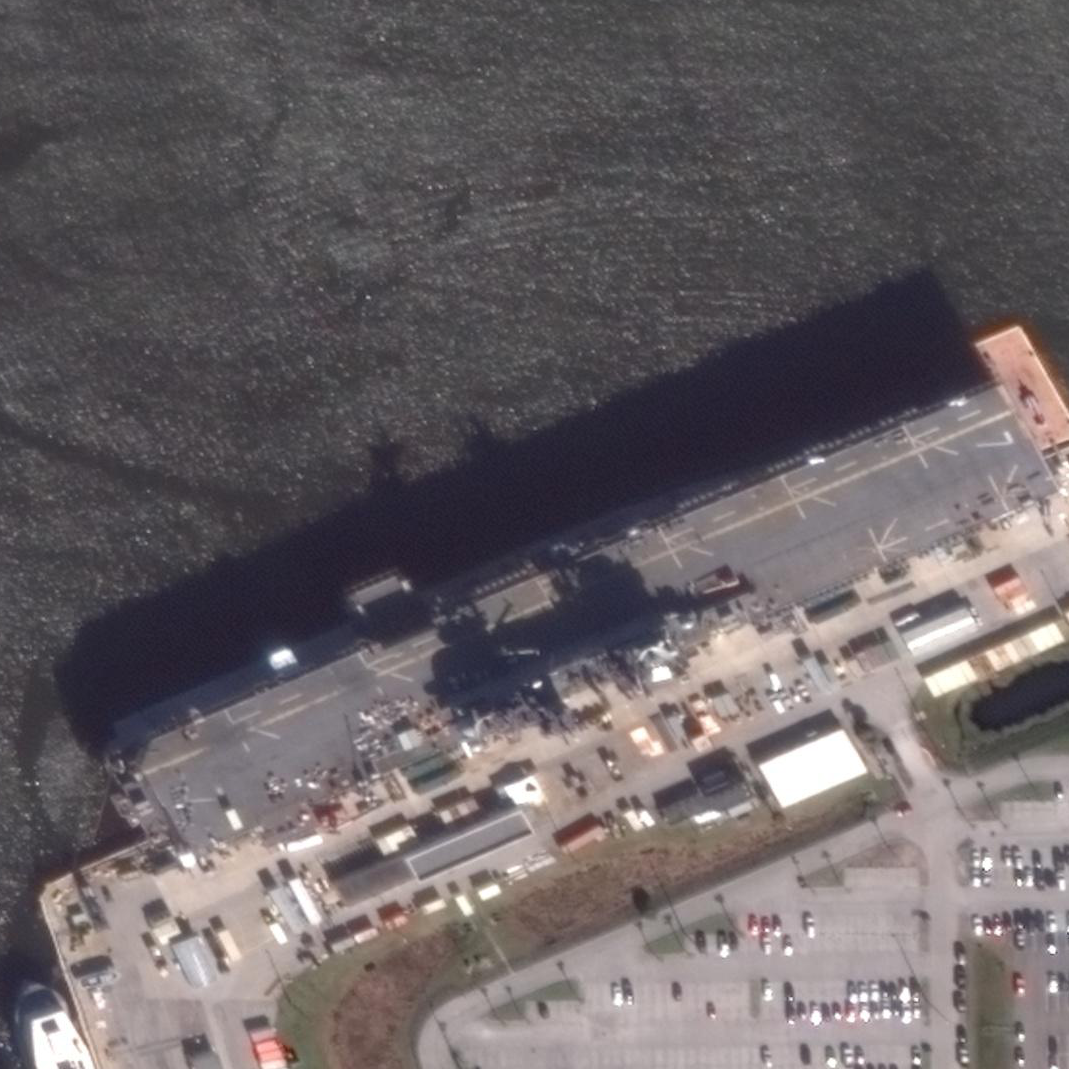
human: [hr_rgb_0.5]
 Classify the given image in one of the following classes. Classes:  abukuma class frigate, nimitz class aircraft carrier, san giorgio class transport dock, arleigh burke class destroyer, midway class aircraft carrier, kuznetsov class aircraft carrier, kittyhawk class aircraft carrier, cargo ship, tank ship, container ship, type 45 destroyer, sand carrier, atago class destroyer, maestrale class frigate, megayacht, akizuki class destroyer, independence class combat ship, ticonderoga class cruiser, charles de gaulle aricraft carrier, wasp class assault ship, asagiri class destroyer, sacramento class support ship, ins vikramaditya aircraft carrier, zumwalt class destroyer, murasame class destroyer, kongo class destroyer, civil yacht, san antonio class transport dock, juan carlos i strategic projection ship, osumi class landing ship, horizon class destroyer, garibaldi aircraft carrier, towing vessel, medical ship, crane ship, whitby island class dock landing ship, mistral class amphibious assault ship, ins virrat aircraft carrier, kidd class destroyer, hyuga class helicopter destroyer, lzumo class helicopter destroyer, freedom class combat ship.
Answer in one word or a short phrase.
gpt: Wasp class assault ship